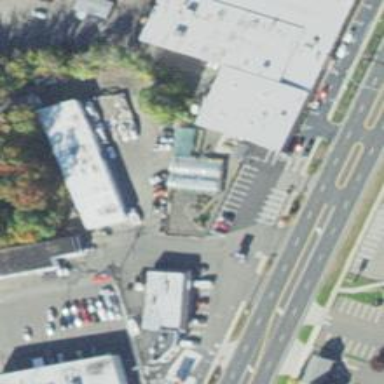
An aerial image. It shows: Garden center.